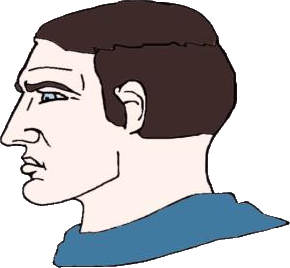
Label: 4_Yes_Chad